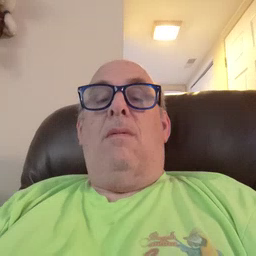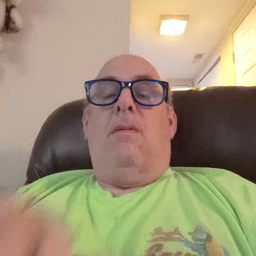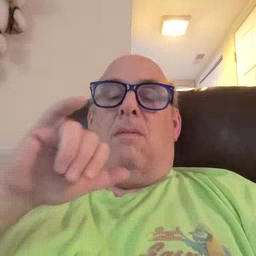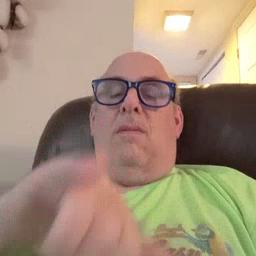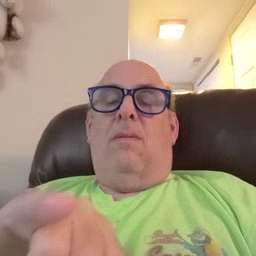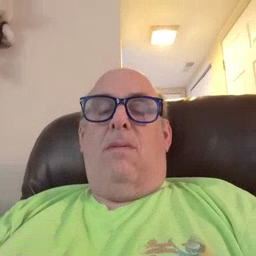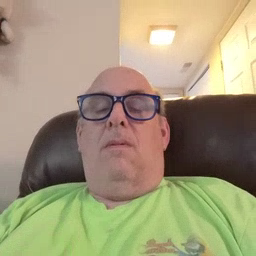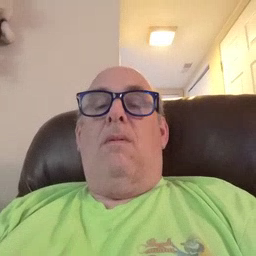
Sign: stay